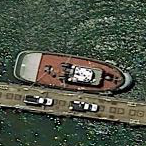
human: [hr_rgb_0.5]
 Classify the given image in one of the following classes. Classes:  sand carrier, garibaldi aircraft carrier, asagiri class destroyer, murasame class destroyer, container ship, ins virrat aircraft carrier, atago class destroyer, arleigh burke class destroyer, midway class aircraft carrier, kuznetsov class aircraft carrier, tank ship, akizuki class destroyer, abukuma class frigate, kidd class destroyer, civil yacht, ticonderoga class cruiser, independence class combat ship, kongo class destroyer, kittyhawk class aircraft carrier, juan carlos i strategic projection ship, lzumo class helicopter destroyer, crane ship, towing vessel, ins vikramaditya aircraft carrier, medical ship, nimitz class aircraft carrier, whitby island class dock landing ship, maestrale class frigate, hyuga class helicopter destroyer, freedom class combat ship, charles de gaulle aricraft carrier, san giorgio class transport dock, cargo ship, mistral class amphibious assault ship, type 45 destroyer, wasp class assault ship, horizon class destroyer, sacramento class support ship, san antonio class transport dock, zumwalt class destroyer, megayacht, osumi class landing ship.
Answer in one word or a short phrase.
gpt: Towing vessel